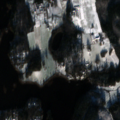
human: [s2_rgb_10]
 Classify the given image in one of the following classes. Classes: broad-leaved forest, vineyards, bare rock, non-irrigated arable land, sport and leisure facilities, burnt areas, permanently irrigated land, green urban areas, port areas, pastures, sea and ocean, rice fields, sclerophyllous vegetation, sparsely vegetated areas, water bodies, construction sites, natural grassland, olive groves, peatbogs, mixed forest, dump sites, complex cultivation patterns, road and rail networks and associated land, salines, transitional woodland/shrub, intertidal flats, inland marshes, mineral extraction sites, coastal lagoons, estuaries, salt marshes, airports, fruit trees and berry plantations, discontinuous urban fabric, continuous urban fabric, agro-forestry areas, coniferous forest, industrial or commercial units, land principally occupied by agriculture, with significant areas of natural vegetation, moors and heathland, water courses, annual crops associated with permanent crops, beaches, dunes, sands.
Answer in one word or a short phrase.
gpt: land principally occupied by agriculture, with significant areas of natural vegetation, coniferous forest, mixed forest, water bodies